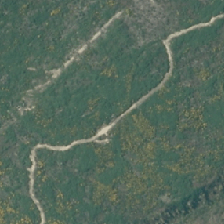
Land cover: harvested_forest